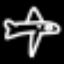
Label: airplane